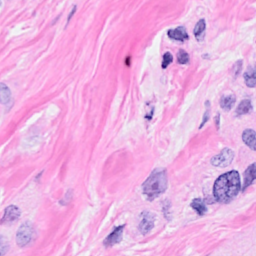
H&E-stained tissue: Breast